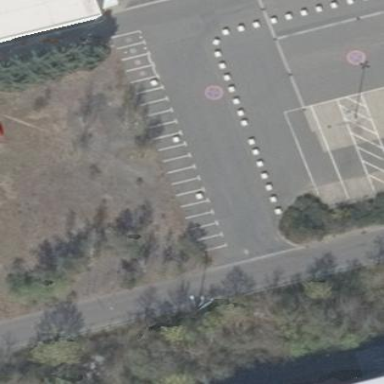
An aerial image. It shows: Parking area with surface.